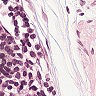
Metastatic tissue present: no